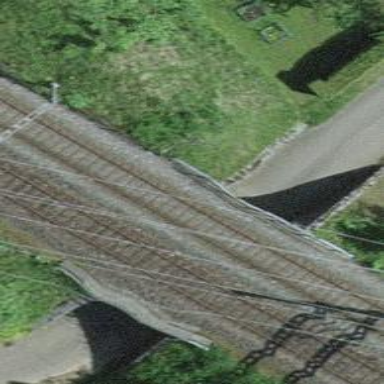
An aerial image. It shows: Single-track railway bridge with contact lines for electrification.